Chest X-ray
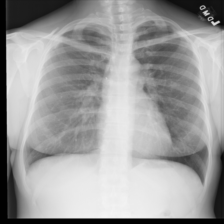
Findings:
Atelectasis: negative
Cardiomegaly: negative
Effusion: negative
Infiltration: negative
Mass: negative
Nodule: negative
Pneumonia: negative
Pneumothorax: negative
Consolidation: negative
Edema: negative
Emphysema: negative
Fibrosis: negative
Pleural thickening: positive
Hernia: negative